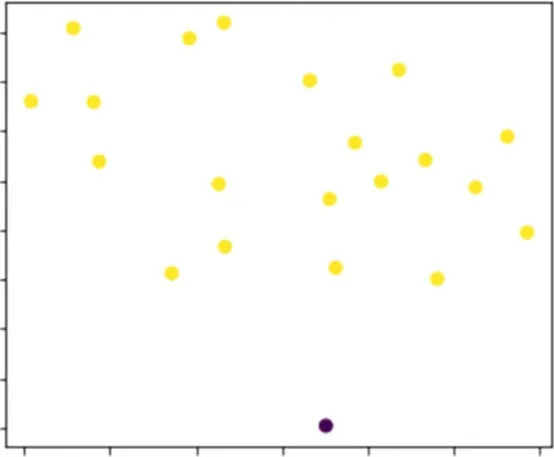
The COVID-19 case patient and 20 healthy control subjects plotted in two dimensions following dimensionality reduction by stochastic neighbor embedding. The Purple dot represents the COVID-19 patient, while the yellow dots represent the healthy controls. The dimensionality reduction shows that based on 59 plasma analyte concentrations, the COVID-19 patients is distinct and easily separable. The axes are dimension-less.
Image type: chart (chart)